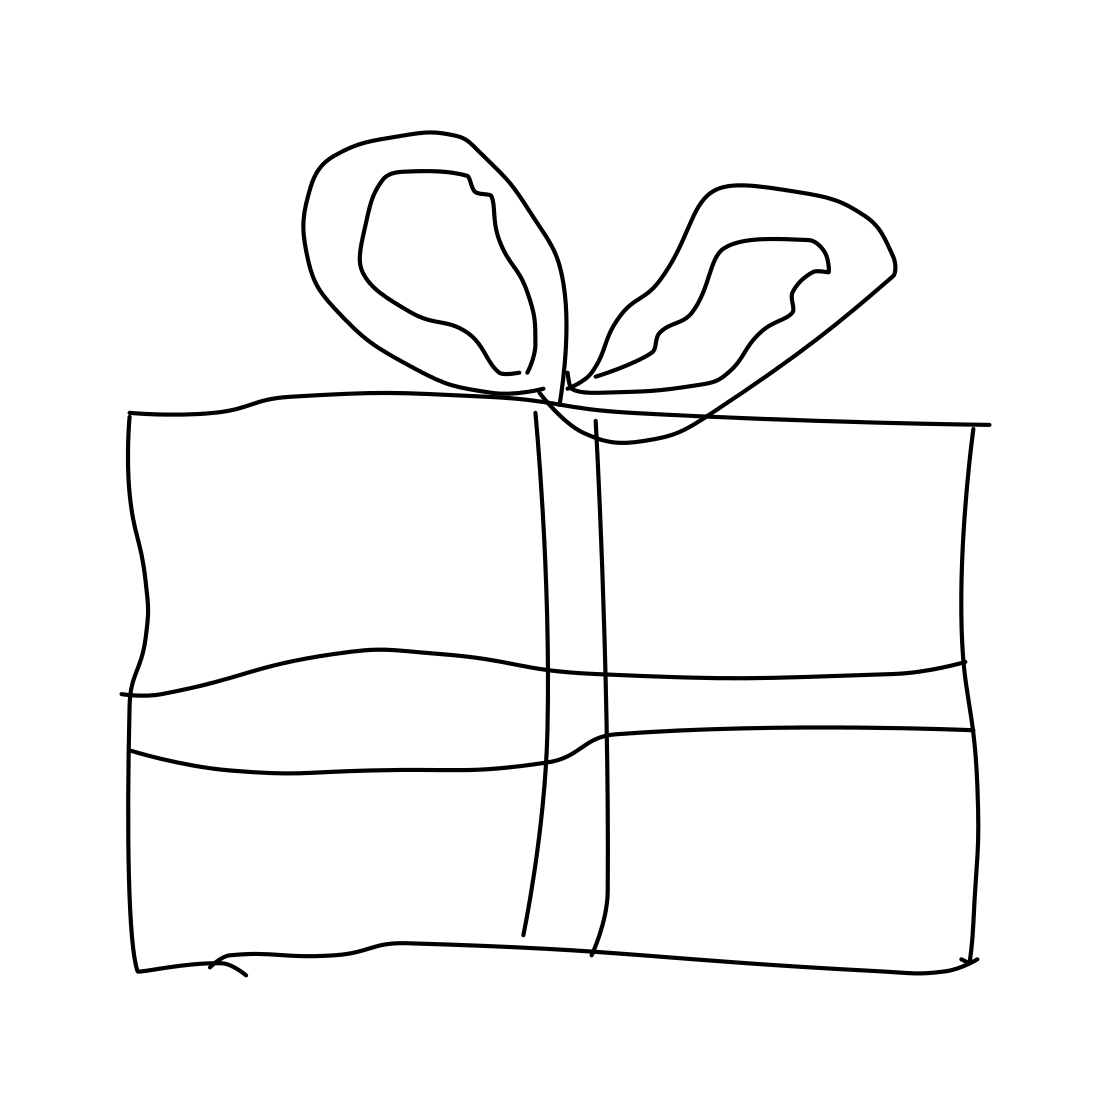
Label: present